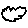
Label: cloud